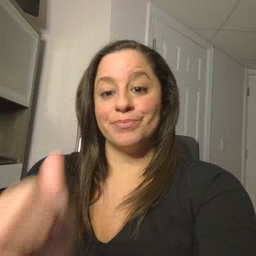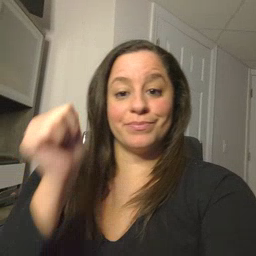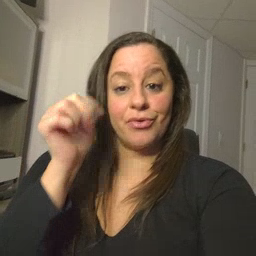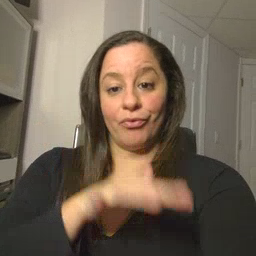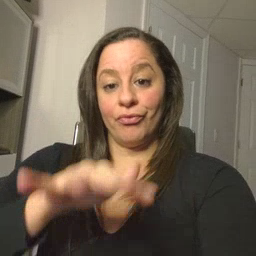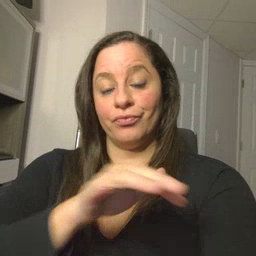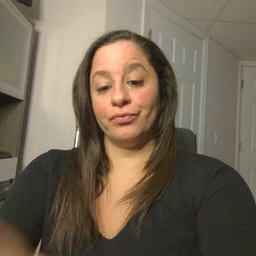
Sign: backyard